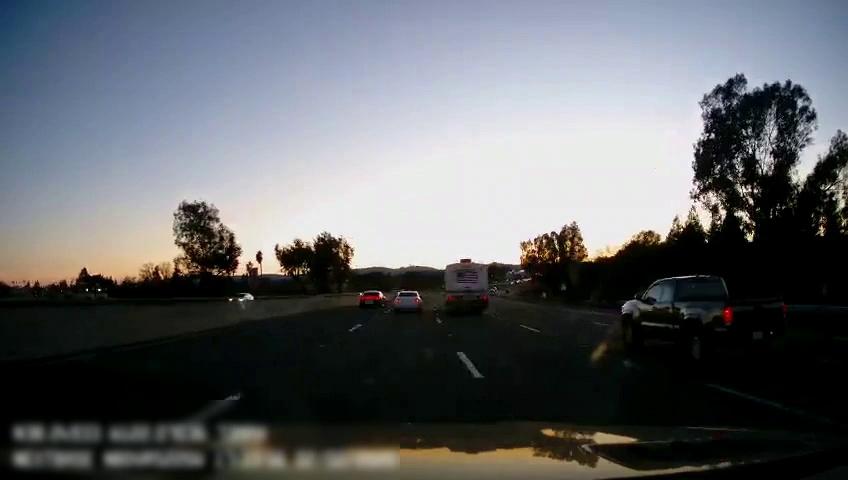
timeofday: Day
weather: Sunny
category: Drivable Space
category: Vehicles | Van
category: Vehicles | Truck
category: Vehicles | Car
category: Vehicles | Car
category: Vehicles | Car
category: Lanes | Current Lane
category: Lanes | Alternate Lane
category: Lanes | Alternate Lane
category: Lanes | Current Lane
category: Lanes | Alternate Lane
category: Lanes | Alternate Lane